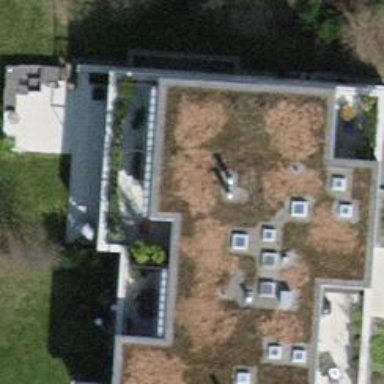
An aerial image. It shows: Apartment building with flat roof.